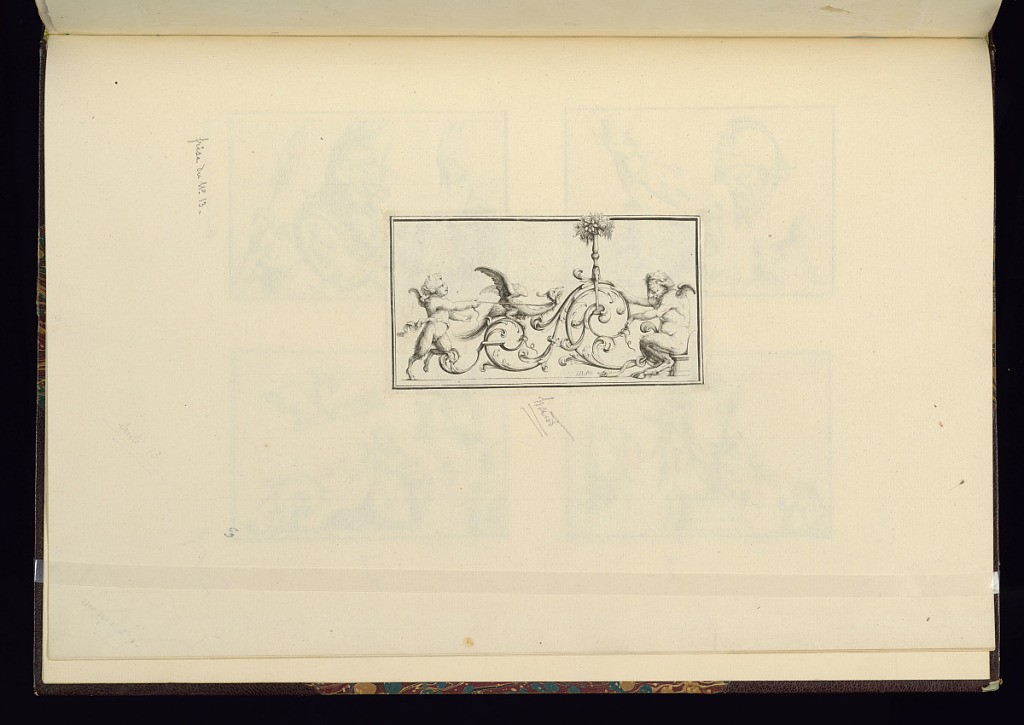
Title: Ornament Design
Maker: Jean-Bernard Turreau, French, 1672 - 1731
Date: early 18th century
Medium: Etching on laid paper
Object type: Print
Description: Small ornamental frieze design featuring grotesque motifs, scrolling leave (rinceaux), foliate scrolls, bird, putto, flowers, snake, and a winged faun/ satyr. The plate is signed.